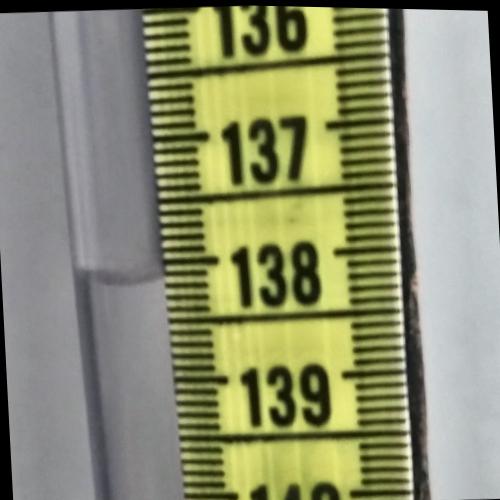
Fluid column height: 138.1 cm